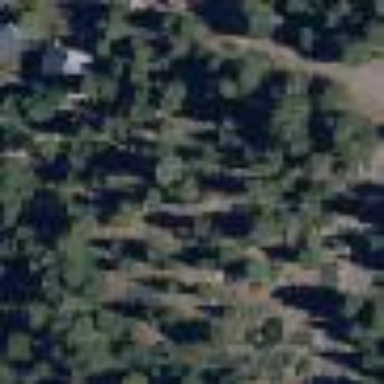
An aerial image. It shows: Greenfield woodland with evergreen needle-leaved trees.